\textbf{5. (2024·上海·三模)} 过抛物线 $E: y^2 = 2px (p>0)$ 的焦点 $F$ 的直线交 $E$ 于点 $A,B$，交 $E$ 的准线 $l$ 于点 $C$，$AD \perp l$，点 $D$ 为垂足。若 $F$ 是 $AC$ 的中点，且 $|AF|=3$，则 $|AB|=$
【解答】
\noindent \textbf{【答案】} 4

\noindent \textbf{【分析】} 作\(BE \perp l\)于点\(E\)，\(l\)与\(x\)轴交于点\(M\)，借助相似三角形的性质可得\(\dfrac{|AD|}{|FM|}=\dfrac{|AC|}{|FC|},\dfrac{|FM|}{|BE|}=\dfrac{|FC|}{|BC|}\)，再结合所给数据与抛物线定义计算即可得解.

\noindent \textbf{【详解】} 作\(BE \perp l\)于点\(E\)，\(l\)与\(x\)轴交于点\(M\)，如图，

则\(AD \parallel FM \parallel BE\)，

又\(|AF|=3\)且\(F\)是\(AC\)的中点，则有\(\dfrac{|AD|}{|FM|}=\dfrac{|AC|}{|FC|}=2\)，

即\(|AD|=2|FM|\)，又\(|AD|=|AF|=3\)，故\(|FM|=\dfrac{3}{2}\)，

又\(\dfrac{|FM|}{|BE|}=\dfrac{|FC|}{|BC|}\)，\(|FC|=|AF|=3\)，\(|FB|=|BE|\)，

故\(\dfrac{\dfrac{3}{2}}{|FB|}=\dfrac{3}{3-|FB|}\)，即\(|FB|=1\)，则\(|AB|=3+1=4\).

故答案为：4.
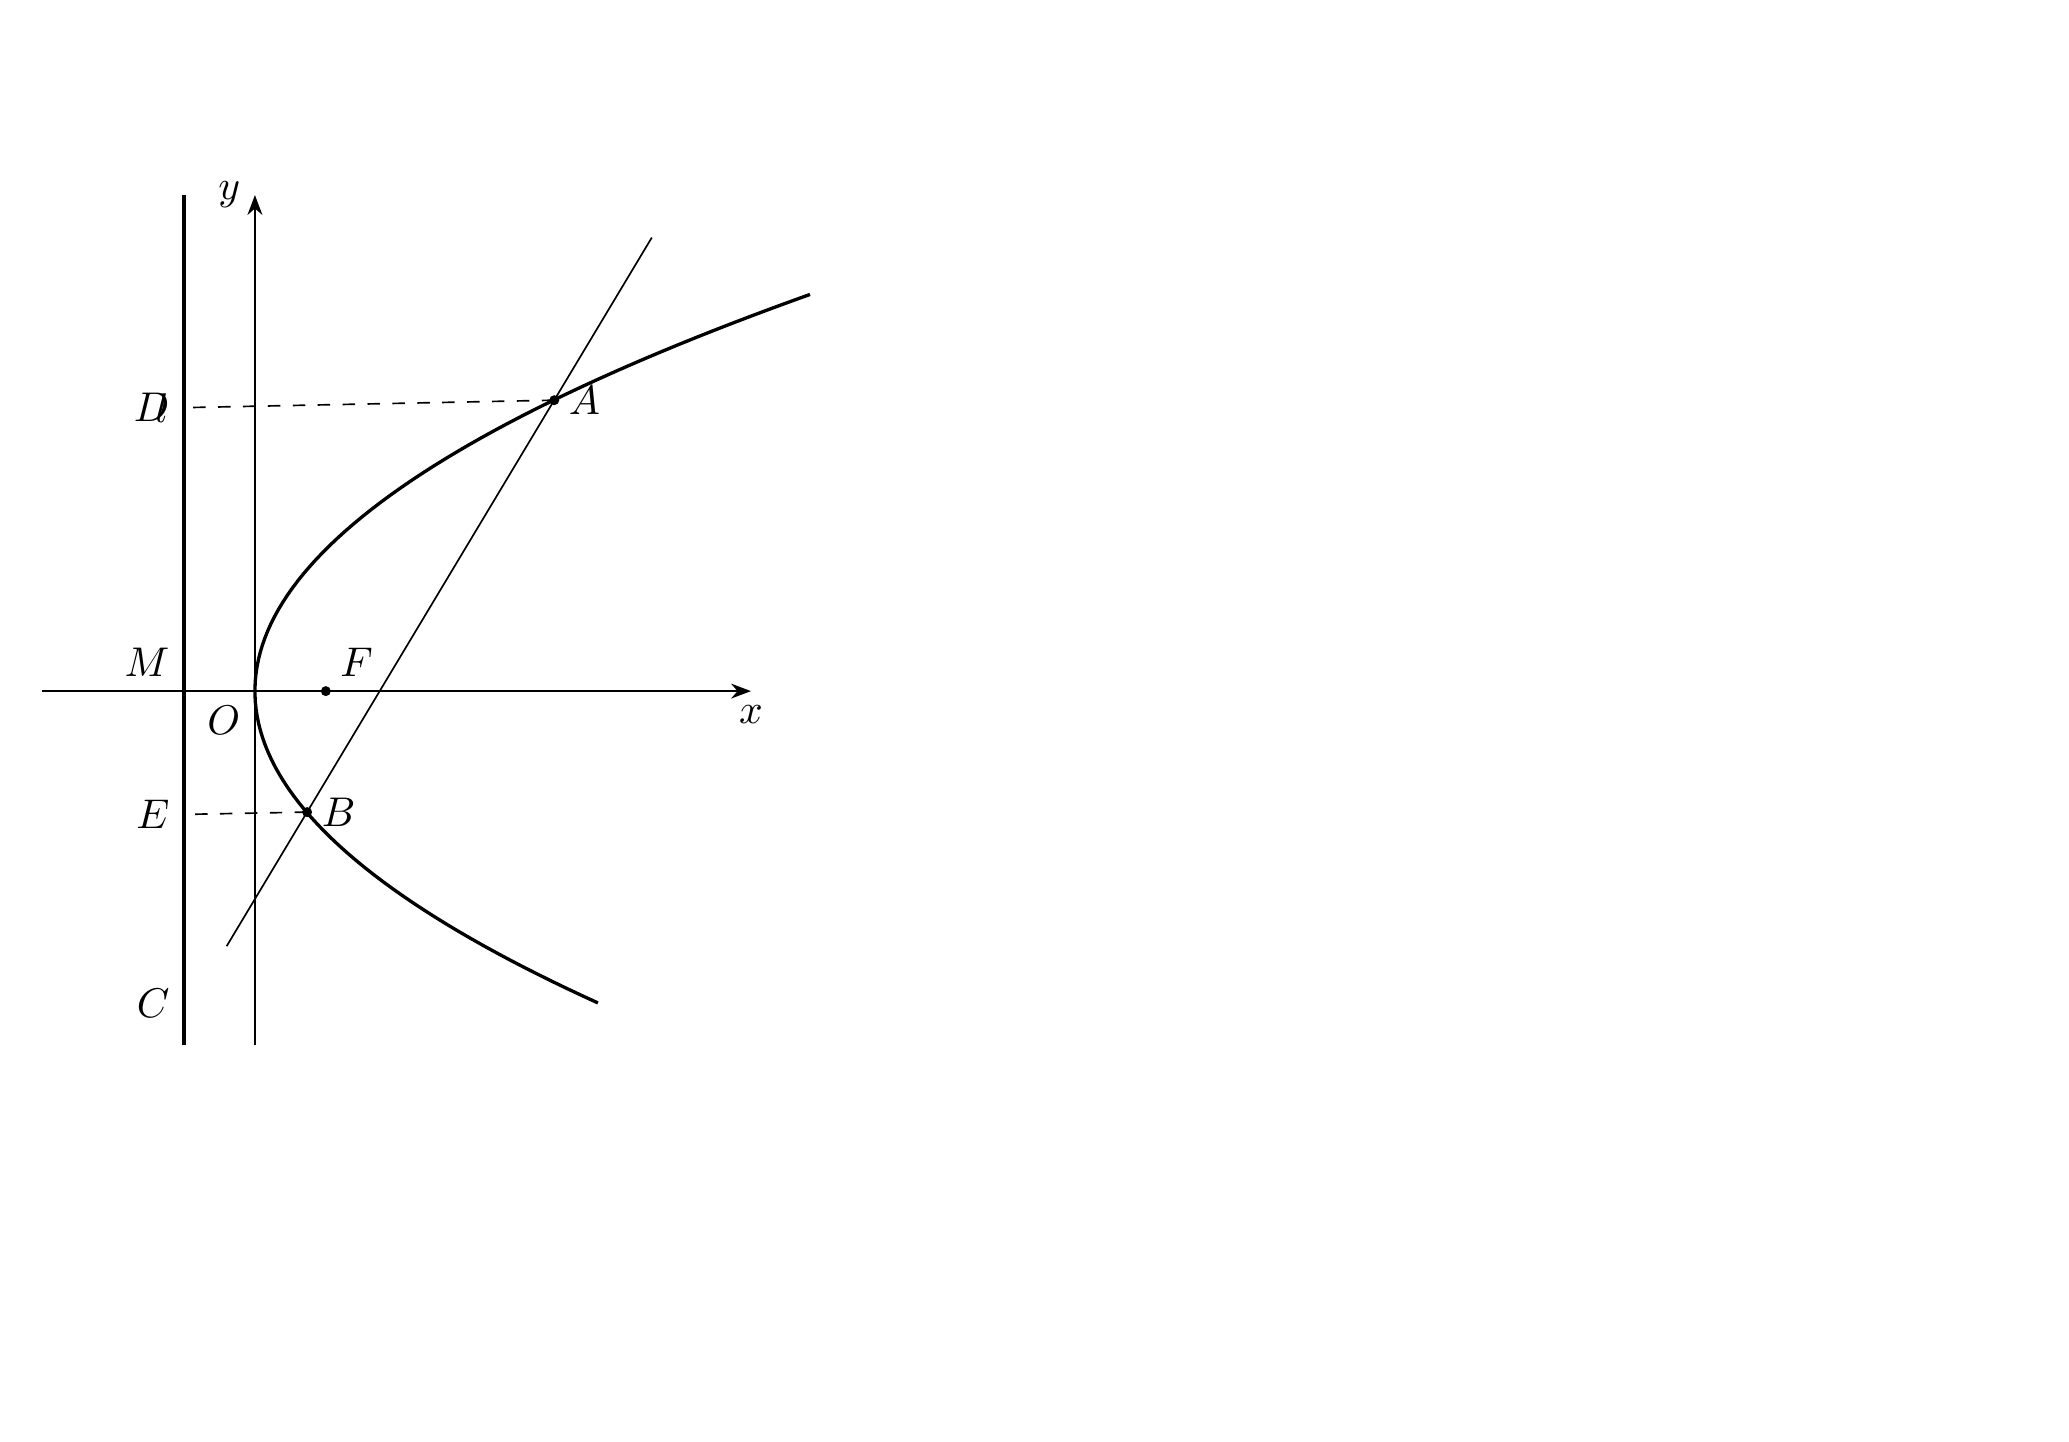